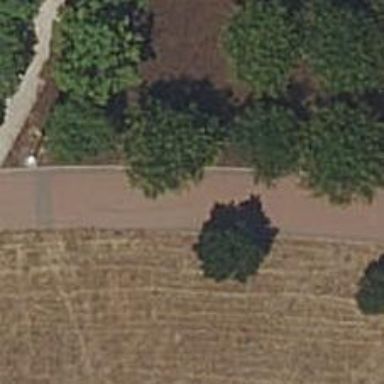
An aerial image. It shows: Dirt footway.